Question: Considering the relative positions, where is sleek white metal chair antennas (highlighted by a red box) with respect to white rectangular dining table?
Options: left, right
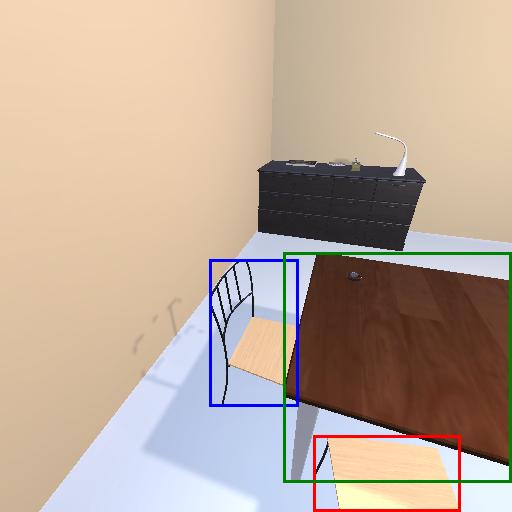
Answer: left